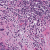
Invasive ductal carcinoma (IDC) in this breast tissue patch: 0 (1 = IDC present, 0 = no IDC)